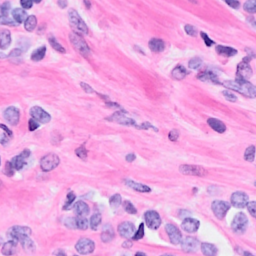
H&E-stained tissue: Breast